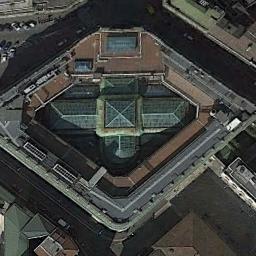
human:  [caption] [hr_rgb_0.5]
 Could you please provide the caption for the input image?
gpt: The church is next to the road with many cars .

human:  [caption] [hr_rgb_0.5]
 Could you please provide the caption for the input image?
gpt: This is a church, Its roof is a circle .

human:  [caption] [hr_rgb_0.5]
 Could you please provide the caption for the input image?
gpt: The ring church with a pointed tower and a cross-shaped building in the yard of the church .

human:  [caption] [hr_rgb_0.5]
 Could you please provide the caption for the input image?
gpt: A green cross-shaped roof with a pyramid-shaped church on the main house surrounded by trees .

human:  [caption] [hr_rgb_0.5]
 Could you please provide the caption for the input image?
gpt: A church with a green roof .